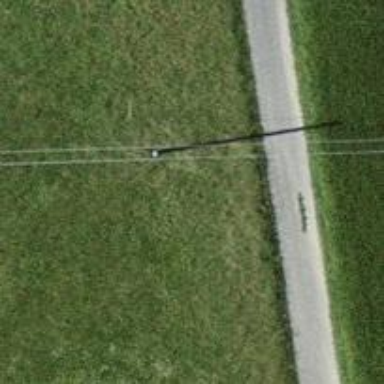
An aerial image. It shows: Power pole.